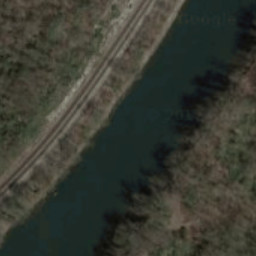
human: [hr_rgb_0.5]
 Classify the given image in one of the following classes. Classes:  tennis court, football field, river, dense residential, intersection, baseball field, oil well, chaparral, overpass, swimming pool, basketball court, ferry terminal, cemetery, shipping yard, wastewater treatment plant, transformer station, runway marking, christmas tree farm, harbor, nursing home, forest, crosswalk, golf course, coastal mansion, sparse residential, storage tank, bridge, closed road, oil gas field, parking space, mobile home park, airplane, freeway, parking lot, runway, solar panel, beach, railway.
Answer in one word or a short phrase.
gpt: river